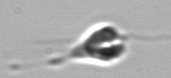
Label: Pyramimonas_longicauda